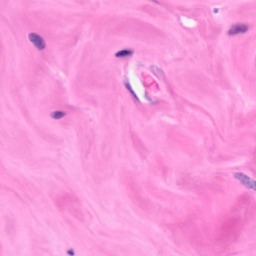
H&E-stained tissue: Breast